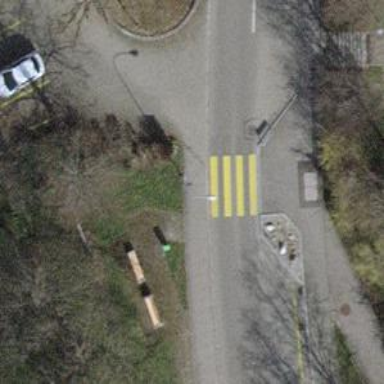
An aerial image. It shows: Kerb barrier.